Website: apple
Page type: receipt
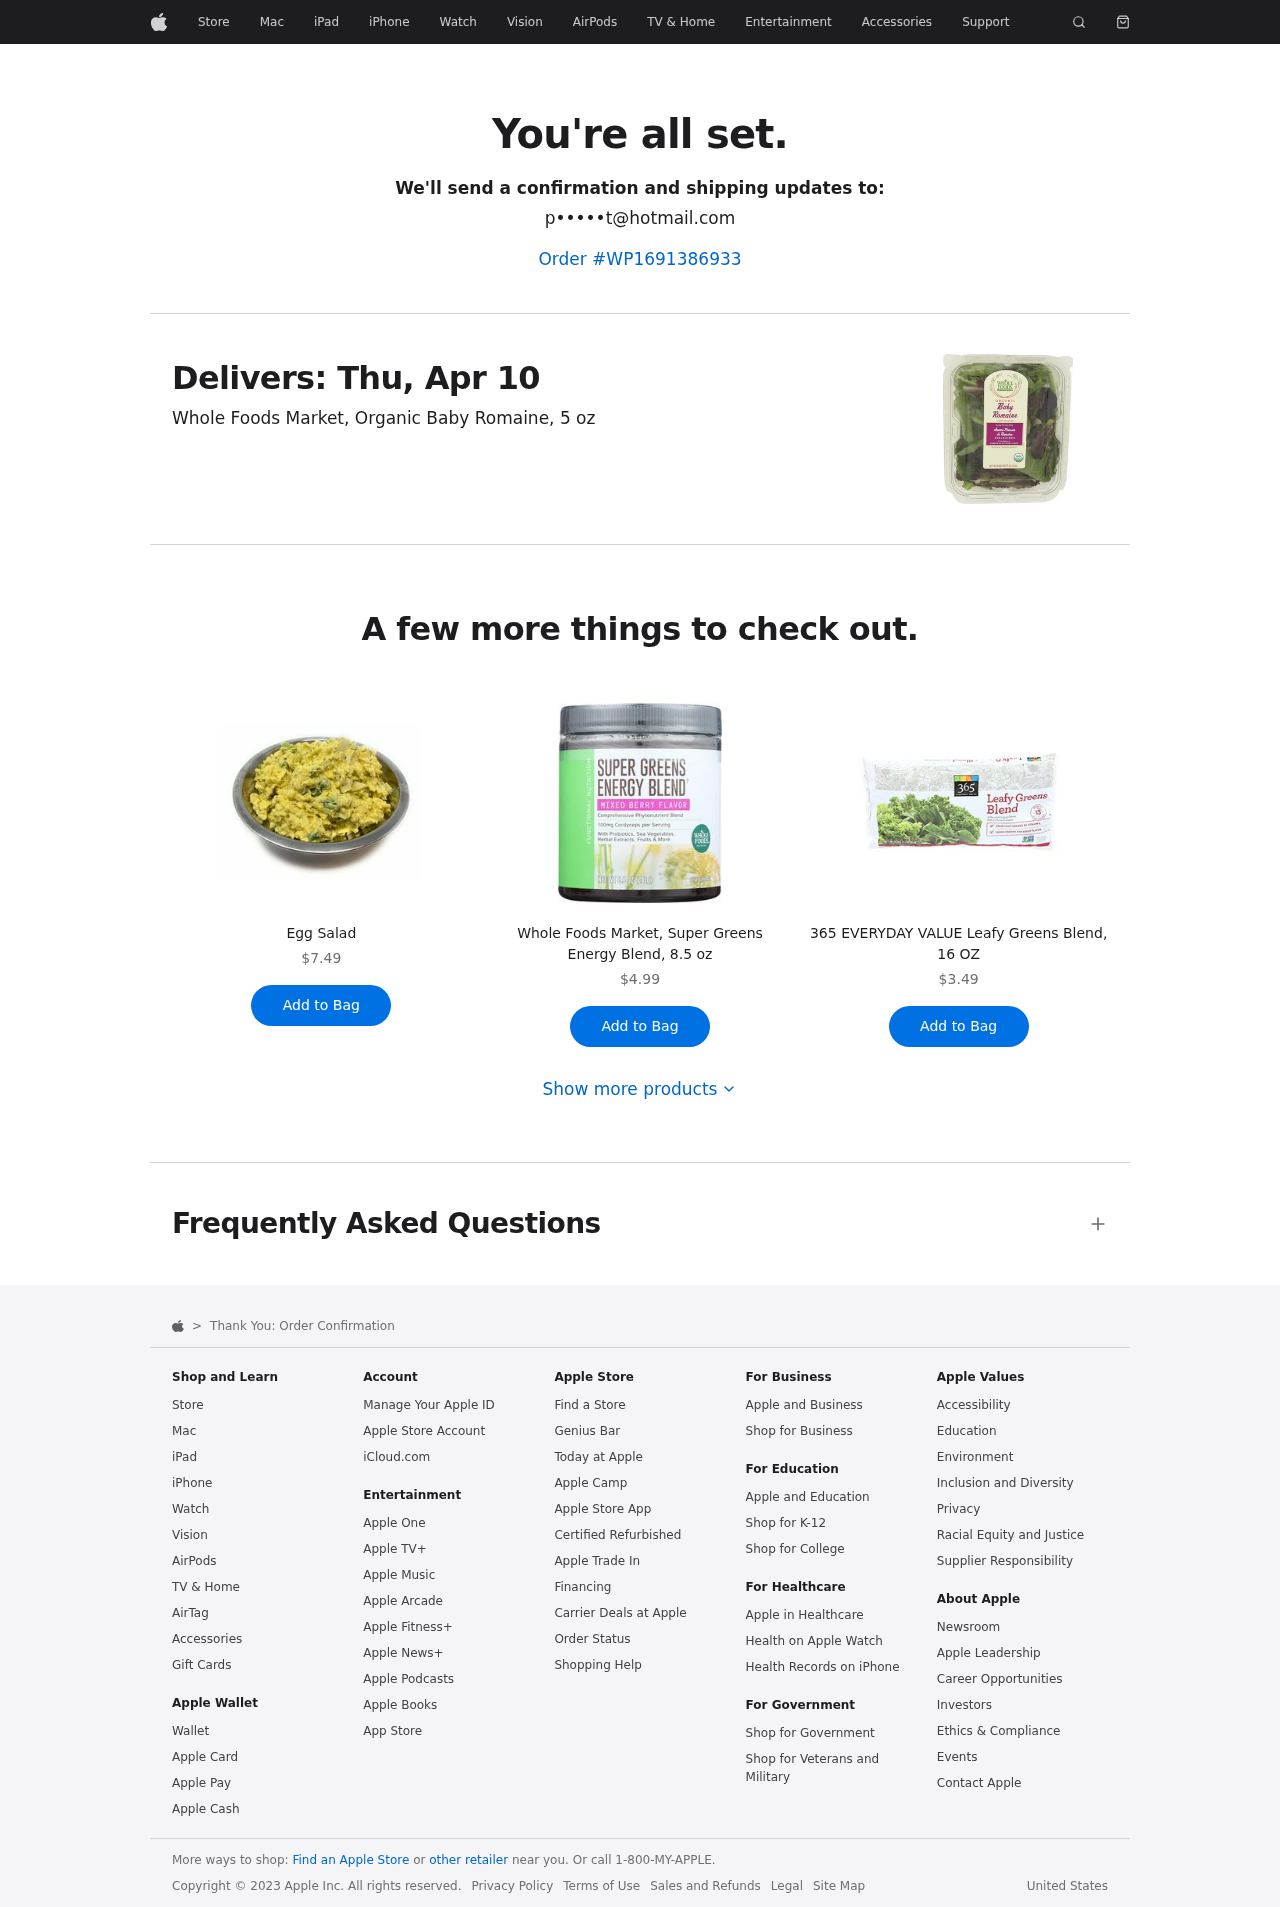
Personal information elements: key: PII_EMAIL
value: p•••••t@hotmail.com
Product elements: key: PRODUCT1_NAME
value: Whole Foods Market, Organic Baby Romaine, 5 oz
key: PRODUCT2_NAME
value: Egg Salad
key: PRODUCT2_PRICE
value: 7.49
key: PRODUCT3_NAME
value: Whole Foods Market, Super Greens Energy Blend, 8.5 oz
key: PRODUCT3_PRICE
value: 4.99
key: PRODUCT4_NAME
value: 365 EVERYDAY VALUE Leafy Greens Blend, 16 OZ
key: PRODUCT4_PRICE
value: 3.49
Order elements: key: ORDER_ID
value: Order #WP1691386933
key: ORDER_DELIVERY_DATE
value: Delivers: Thu, Apr 10